Interaction volume radius: 10 \u00c5
Interaction volume height: 20 \u00c5
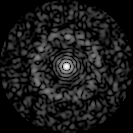
Disorder parameter: 0.8294